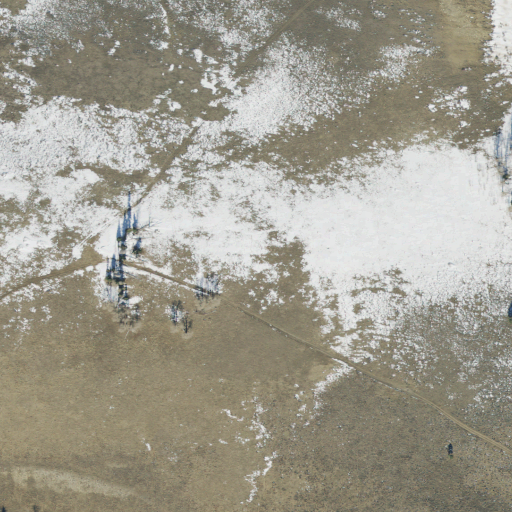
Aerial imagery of plain(s) in Utah named Yellow Brush Flat containing shrub, deciduous forest, and grassland